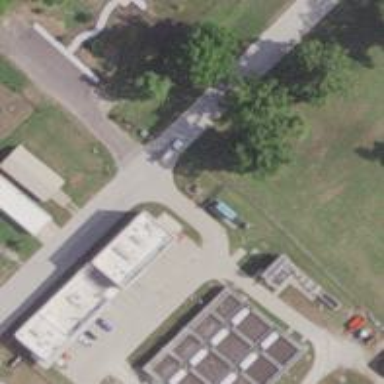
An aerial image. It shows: Generator for power supply.